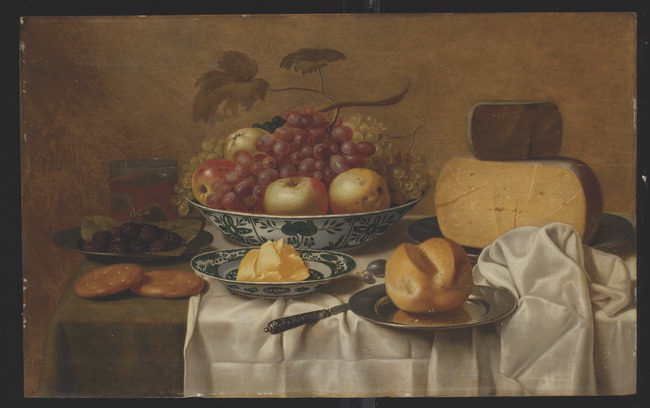
Title: Still life with bread, fruits and cheeses on a table
Artist: Floris van Schooten Bron: Fred G. Meijer
Earliest date: 1595
Latest date: 1656
Genre: painting
Iconography: Still Life
Keywords: still life, table, table carpet, cheese, bread, butter, bunch of grapes, apple, knife, dish (vessel for food), plate (general, dish), glassware, silverware, porcelain (visual work)